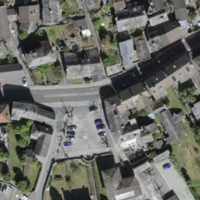
EUNIS habitat code: 54
Species observed at this site:
Corvus corone
Cyanistes caeruleus
Troglodytes troglodytes
Dendrocopos major
Emberiza cirlus
Prunella modularis
Fringilla coelebs
Regulus ignicapilla
Aegithalos caudatus
Sylvia atricapilla
Spinus spinus
Columba palumbus
Turdus merula
Poecile palustris
Parus major
Erithacus rubecula
Dryocopus martius
Sitta europaea
Garrulus glandarius
Columba livia
Passer italiae
Asplenium ceterach
Periparus ater